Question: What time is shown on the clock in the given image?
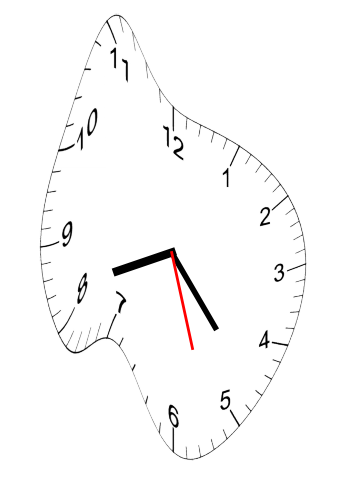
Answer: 08:23:27